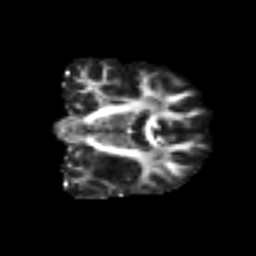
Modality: FA
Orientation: coronal
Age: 39
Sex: male
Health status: ill
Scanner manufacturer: siemens
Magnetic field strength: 3 T
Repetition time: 8.7 s
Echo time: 0.11 s